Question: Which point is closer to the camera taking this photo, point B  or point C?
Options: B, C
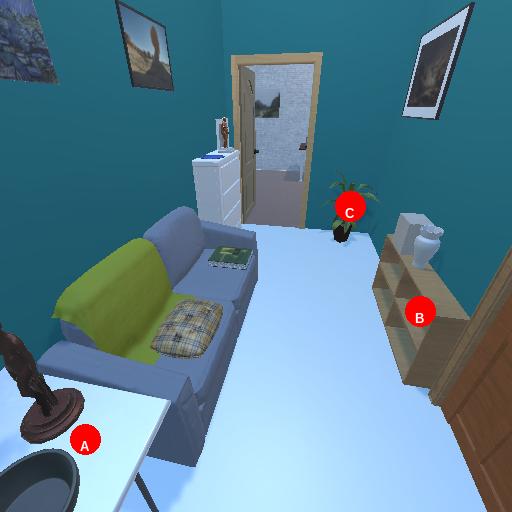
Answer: B